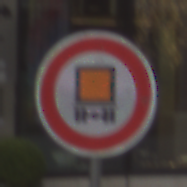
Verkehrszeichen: VerbotKennzeichnungspflichtigeKraftfahrzeugeGefaehrlicheGueter
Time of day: Midday
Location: Outdoor (Urban)
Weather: Overcast
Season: NotSpecified
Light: Natural